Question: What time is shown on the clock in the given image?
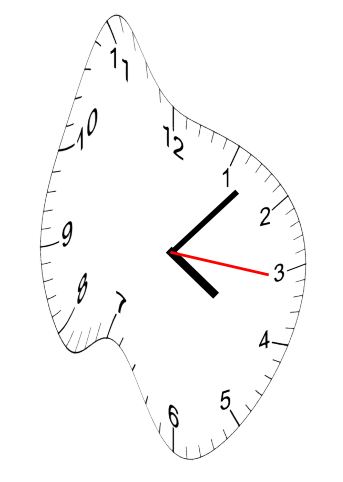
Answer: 04:07:16